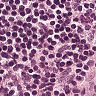
Metastatic tissue present: no